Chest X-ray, PA view. Patient: 68 years old, sex M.
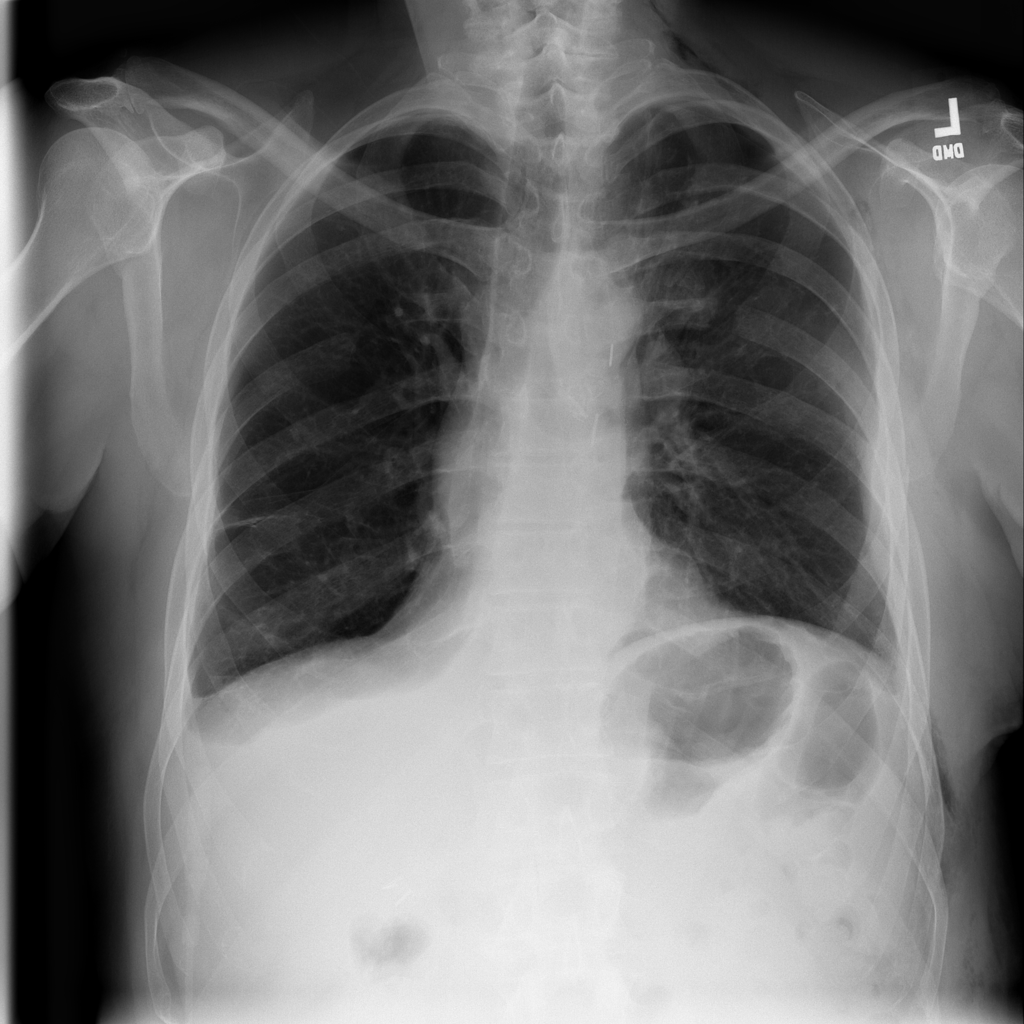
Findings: No Finding